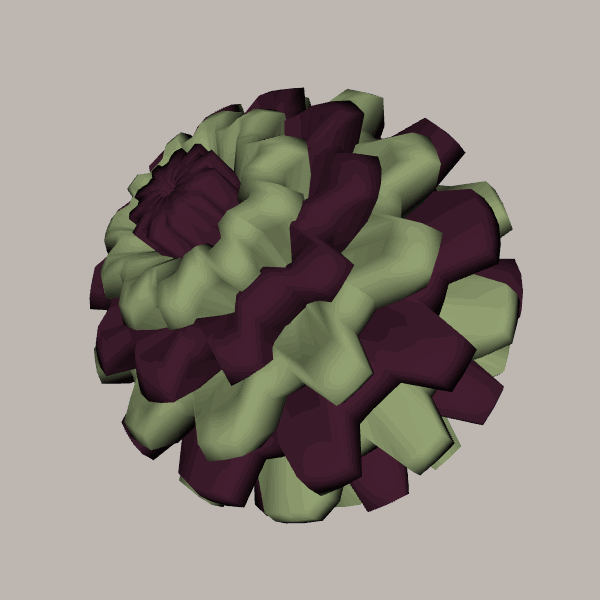
Background: light